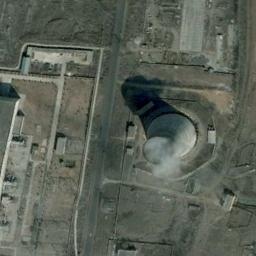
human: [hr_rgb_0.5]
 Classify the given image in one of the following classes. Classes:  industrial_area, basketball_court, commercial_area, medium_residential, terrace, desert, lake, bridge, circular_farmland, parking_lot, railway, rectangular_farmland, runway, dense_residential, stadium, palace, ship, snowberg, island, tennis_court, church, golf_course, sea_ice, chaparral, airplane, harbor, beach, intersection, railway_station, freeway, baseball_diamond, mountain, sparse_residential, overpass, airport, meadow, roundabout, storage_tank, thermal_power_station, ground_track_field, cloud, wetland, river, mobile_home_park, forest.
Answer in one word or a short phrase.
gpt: thermal_power_station